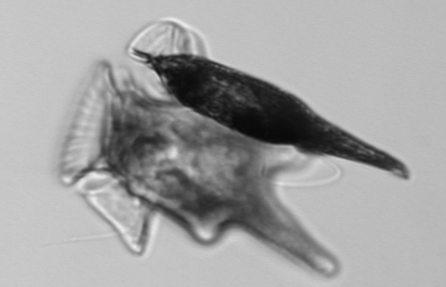
Label: Dinophysis_tripos